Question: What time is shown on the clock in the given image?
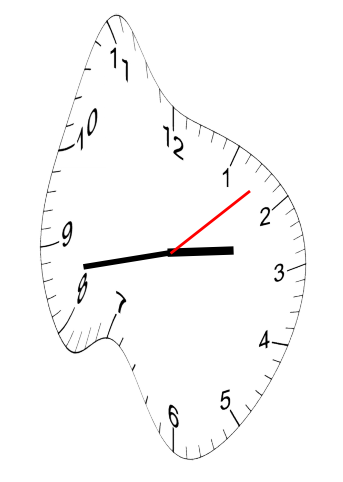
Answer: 02:43:08